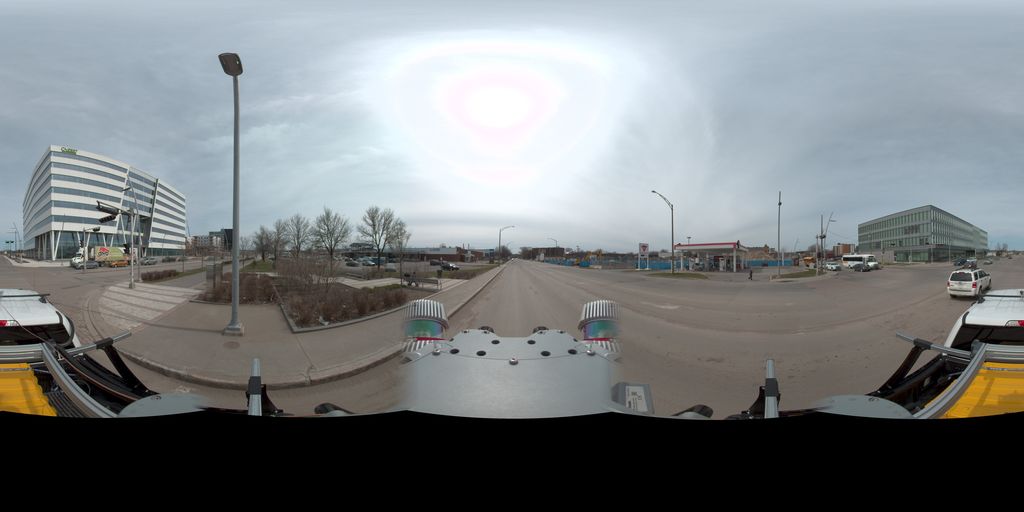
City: quebec_city